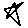
Label: star